Question: How to check in my iOS app if my cellullar data are turned off, and show this alert to navigate to it on settings and turn it on.
For example check the image!

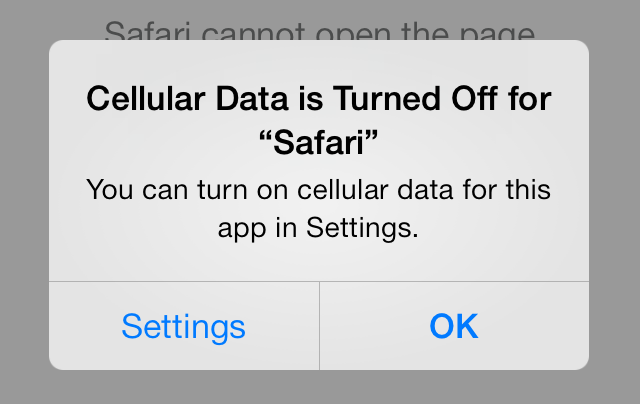
Answer: <URL> which you can use to see if the Internet is available.
If WiFi is down, you can bring up your own "You can turn on cellular data for this app" UIAlertView.